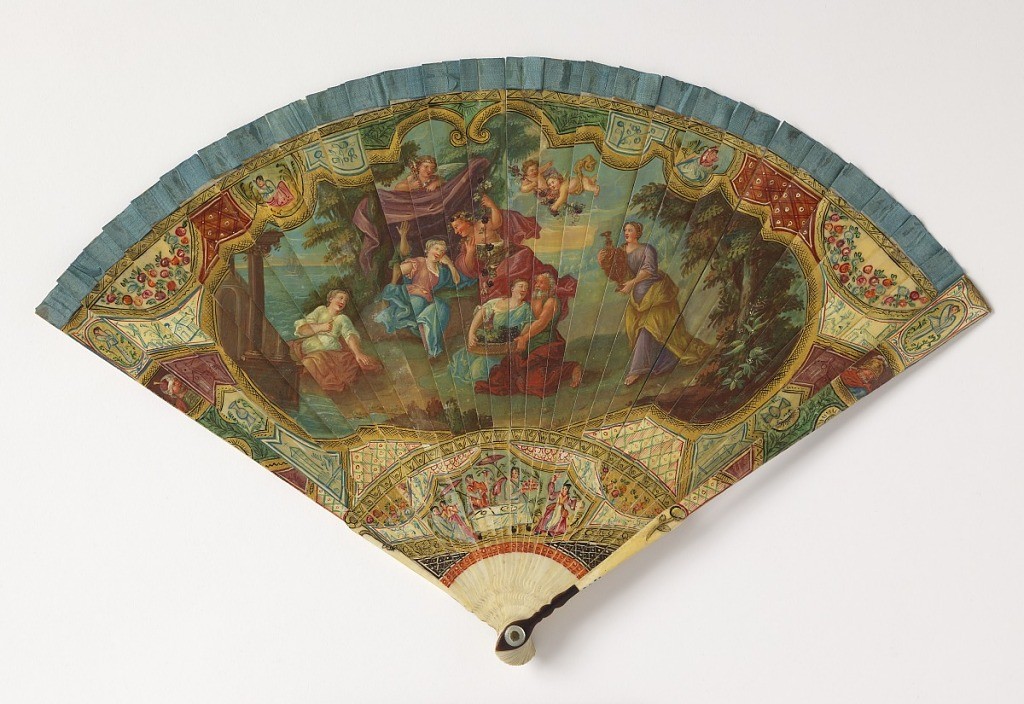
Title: Brisé fan
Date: early 18th century
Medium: Painted and gilded ivory sticks, tortoiseshell thumb guard, silk connecting ribbon, mother-of-pearl washer
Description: Brisé fan. Ivory sticks, painted gilded and varnished. Obverse: large cartouche enclosing an outdoor scene with figures under a canopy, putti and a woman serving wine. Gorge showing a chinoiserie scene of figures with umbrellas at a table. Reverse: large cartouche enclosing an outdoor scene with two figures by a sea with boats. Tortoiseshell thumb guard; silk connecting ribbon; mother-of-pearl washer at the rivet.